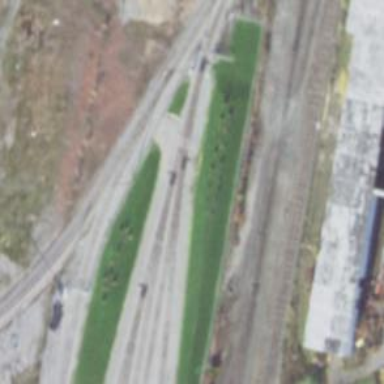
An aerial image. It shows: Railway siding for service.